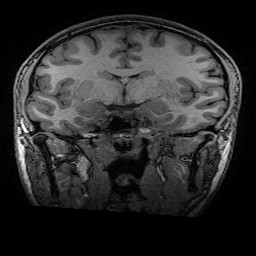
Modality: T1w
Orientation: sagittal
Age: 23
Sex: male
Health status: healthy
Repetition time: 2.53 s
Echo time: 0.0034 s